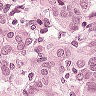
Metastatic tissue present: yes